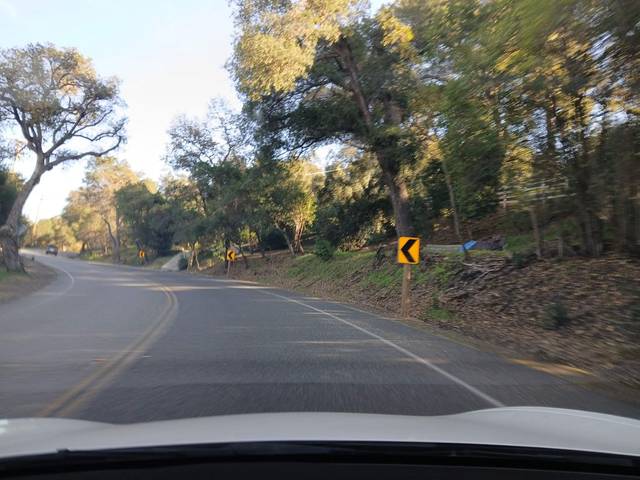
Region: United States
Coordinates: 34.445, -119.204